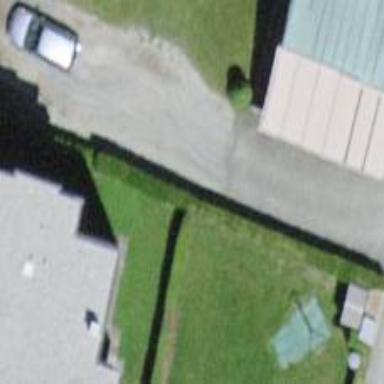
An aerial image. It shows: Hedge acting as barrier.